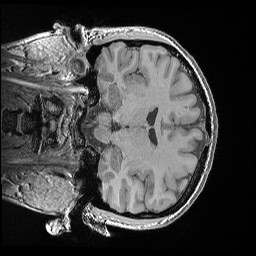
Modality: T1w
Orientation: coronal
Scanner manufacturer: siemens
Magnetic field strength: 3 T
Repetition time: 0.02 s
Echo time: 0.00492 s